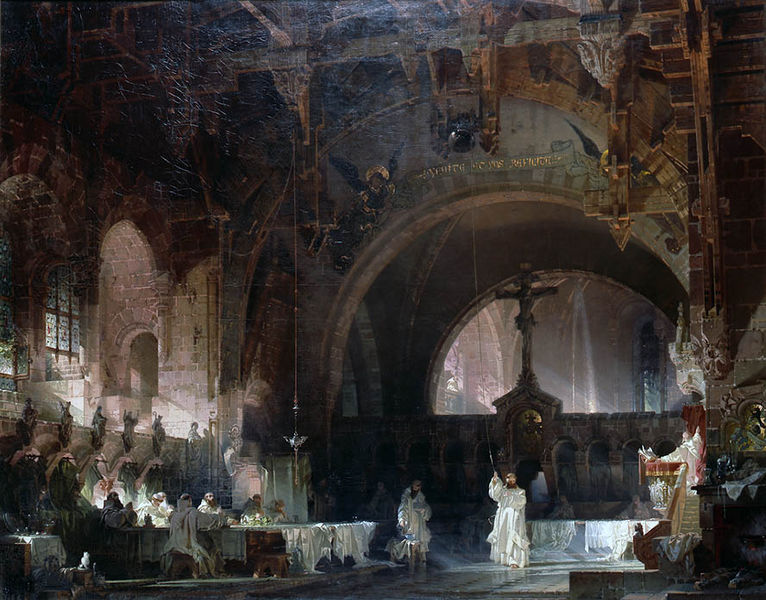
Titel: Mittag im Klosterrefektorium
Künstler: August von Bayer
Standort: Karlsruhe
Institution: Staatliche Kunsthalle Karlsruhe
Schlagwörter: arch, architecture, church, hall, men, people, pope, priest, robes, stairs, steps, white, window, black, dark, funeral, gold, meeting, old, robe, room, table, windows, brown, smoke, angels, greek, life, man, mass, roman, stone, death, spanish, light, cross, feast, apse, cathedral, nave, jesus, art, monk, monks, medieval, religion, cloth, christ, crucifix, pillar, altar, structure, christianity, ritual, priests, latin, ceremony, big, meal, catholic, eucharist, burn, indoor, dinner, supper, inside, pillars, web, protestant, rafters, decrepit, gospel, bells, communion, moks, prist, webs, chruck, fospel, frankincense